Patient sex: M
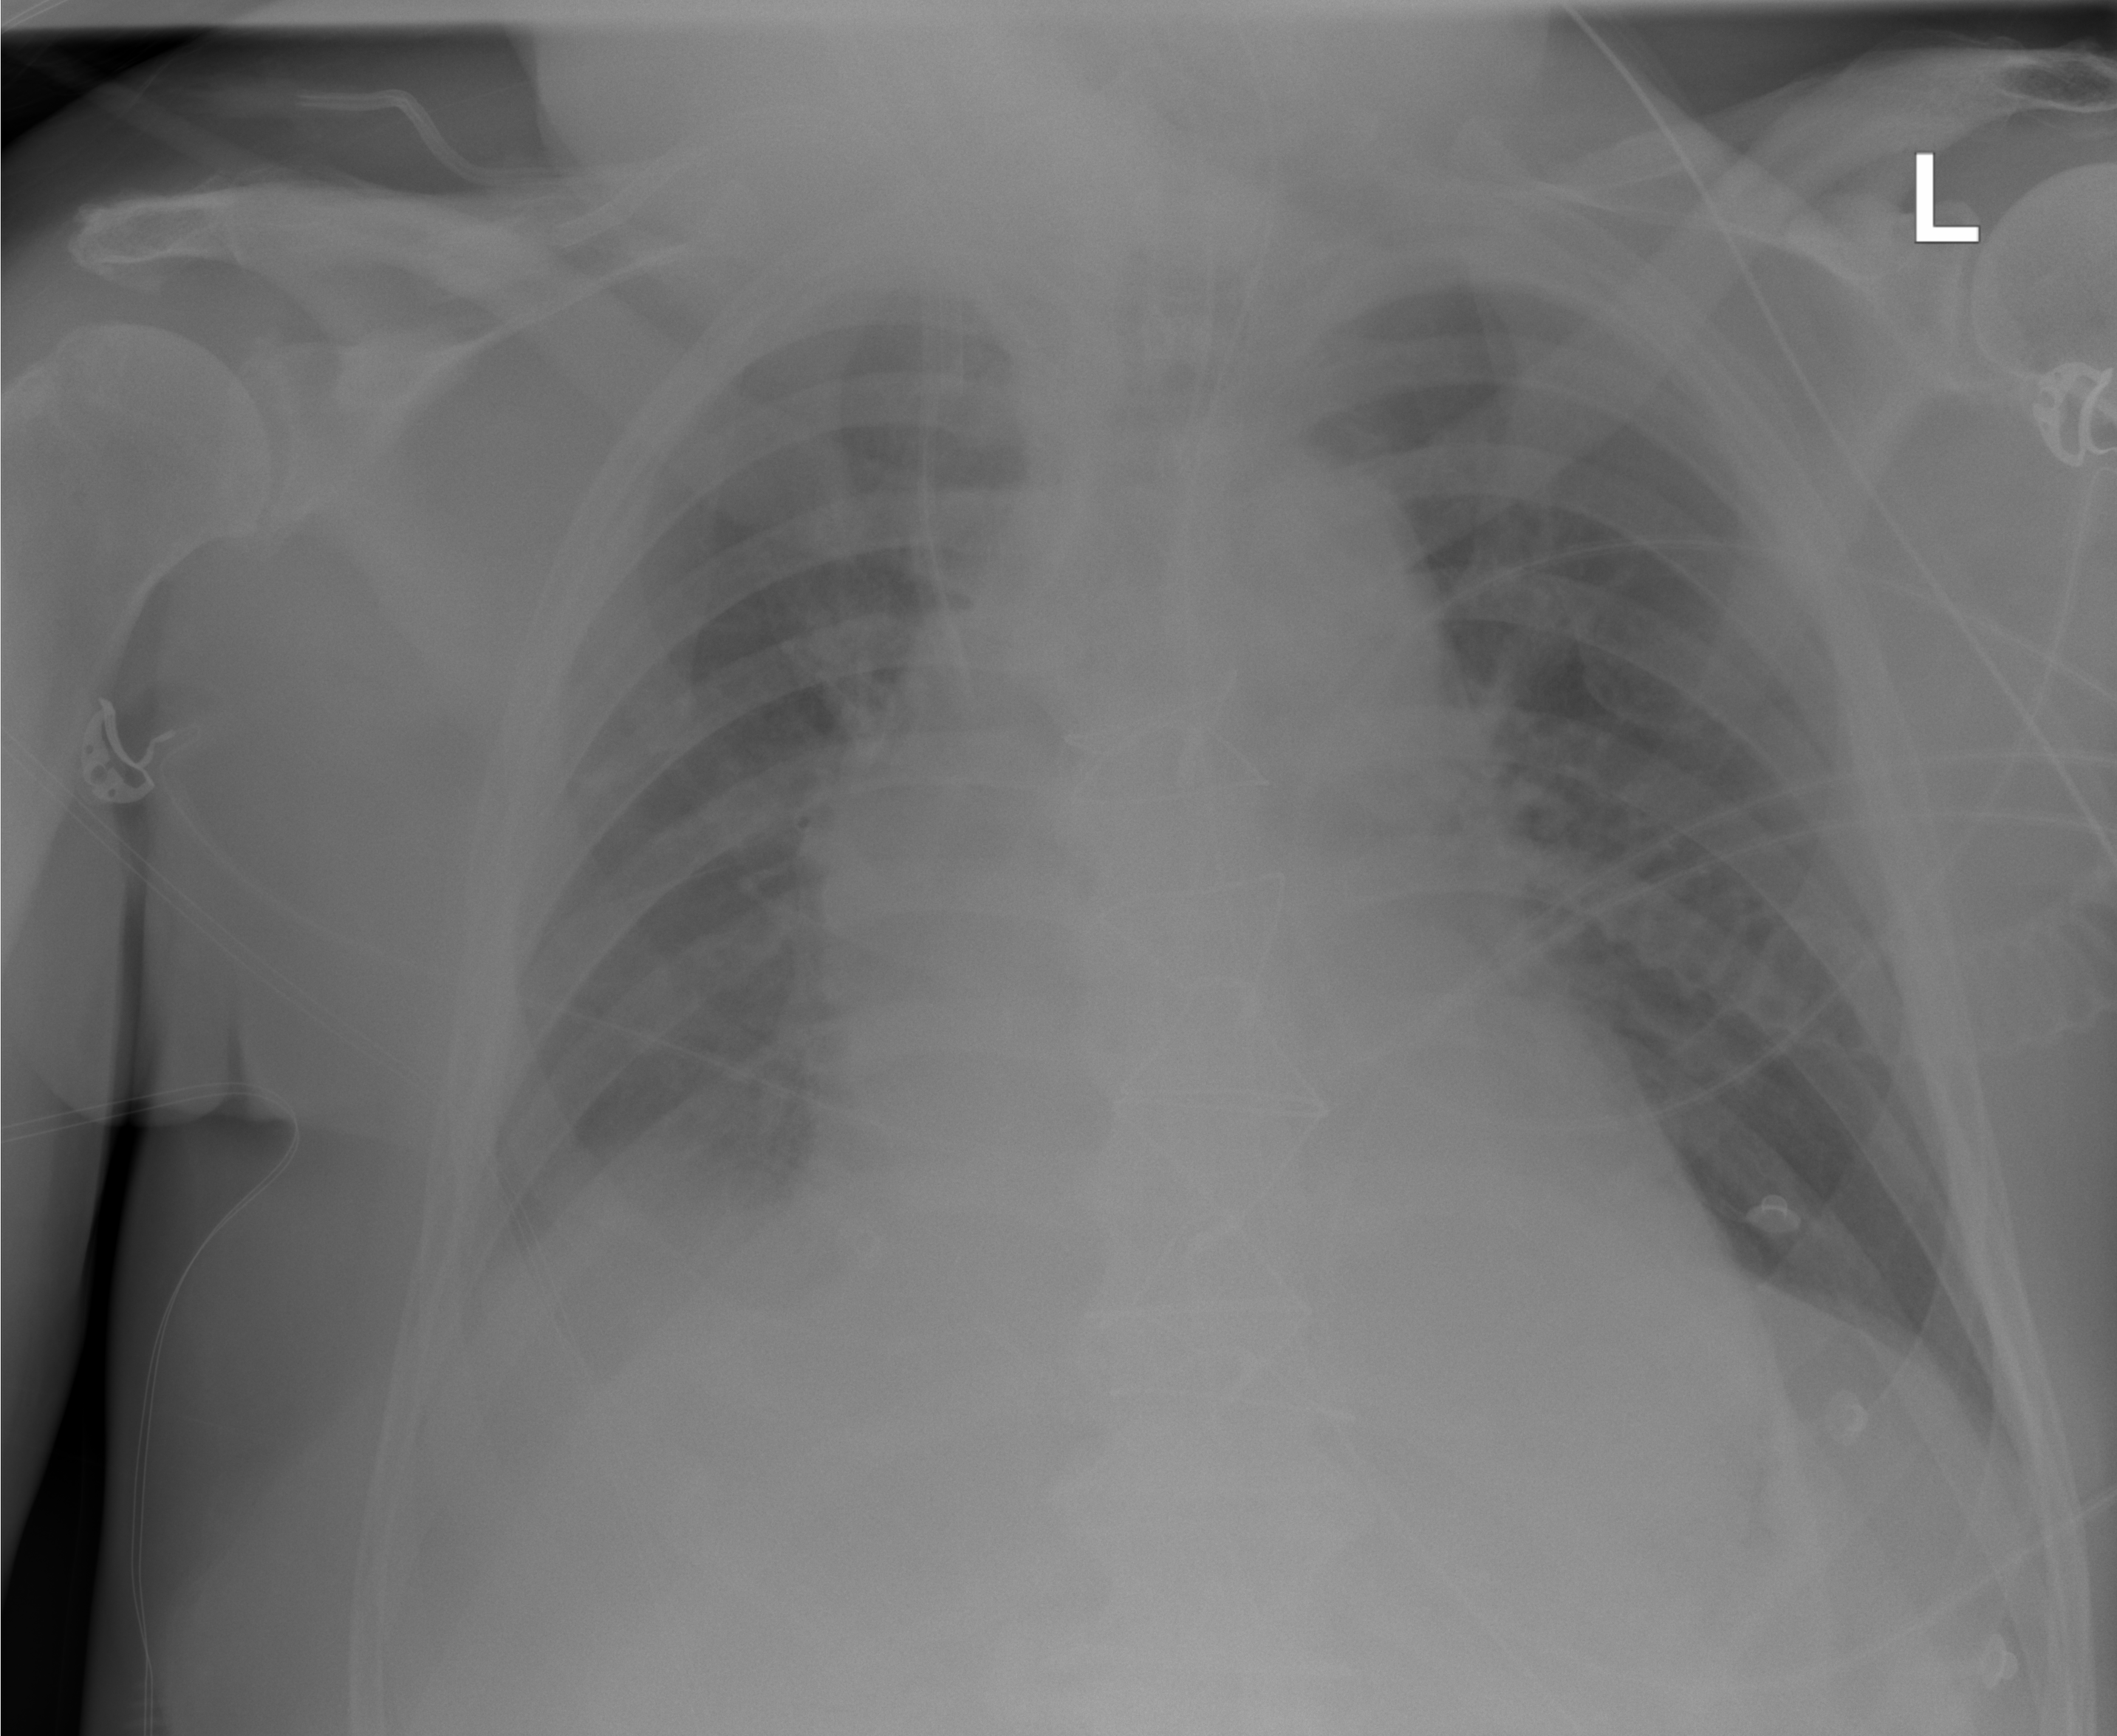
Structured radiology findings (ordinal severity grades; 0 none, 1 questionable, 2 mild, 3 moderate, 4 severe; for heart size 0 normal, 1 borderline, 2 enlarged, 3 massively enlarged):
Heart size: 2
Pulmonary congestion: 0
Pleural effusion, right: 1
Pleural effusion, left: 0
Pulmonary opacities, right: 0
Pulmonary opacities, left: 0
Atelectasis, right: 2
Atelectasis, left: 0